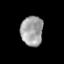
Tissue: prostate
Cell type: Epithelial cells
Senescence score: 0.34
Nuclear area (px): 652
Mean DAPI intensity: 160.956